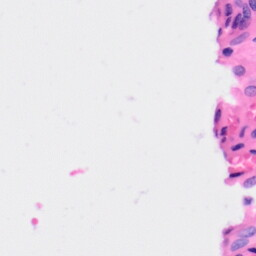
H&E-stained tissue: Kidney